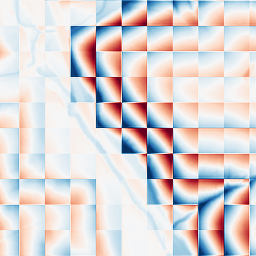
Category: wavelet
Decomposition family: wavelet_dwt
Decomposition parameters: wavelet: haar
level: 5
Upsampling method: quintic
Upsampling parameters: scale: 4
Upsampling scale: 4